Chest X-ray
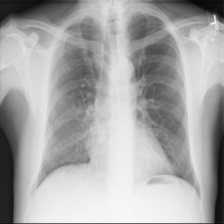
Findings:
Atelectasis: negative
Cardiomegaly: negative
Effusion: negative
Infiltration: negative
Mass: negative
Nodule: negative
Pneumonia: negative
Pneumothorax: negative
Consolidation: negative
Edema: negative
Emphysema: negative
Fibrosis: negative
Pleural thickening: negative
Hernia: negative